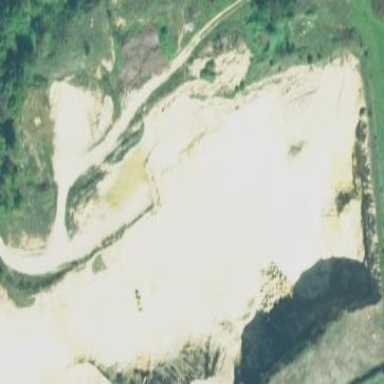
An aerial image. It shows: Quarry area.